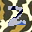
Label: 2